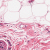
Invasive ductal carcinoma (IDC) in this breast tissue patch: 0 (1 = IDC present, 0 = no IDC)